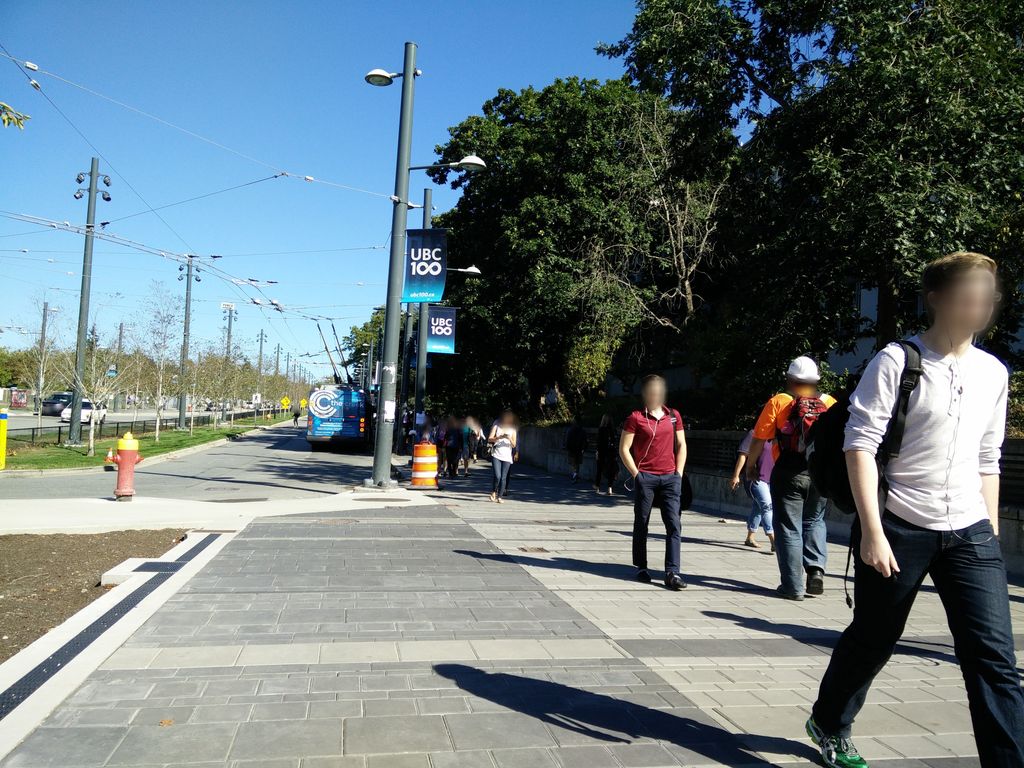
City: vancouver